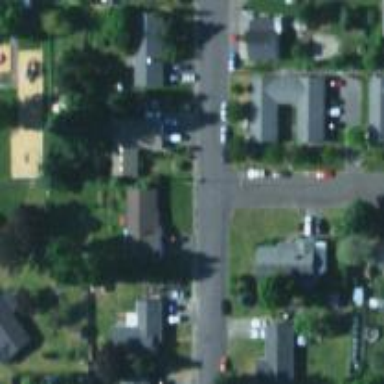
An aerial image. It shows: Residential road with sidewalk on the left.